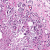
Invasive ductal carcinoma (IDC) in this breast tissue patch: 0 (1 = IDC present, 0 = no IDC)